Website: apple
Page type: customer-info-address
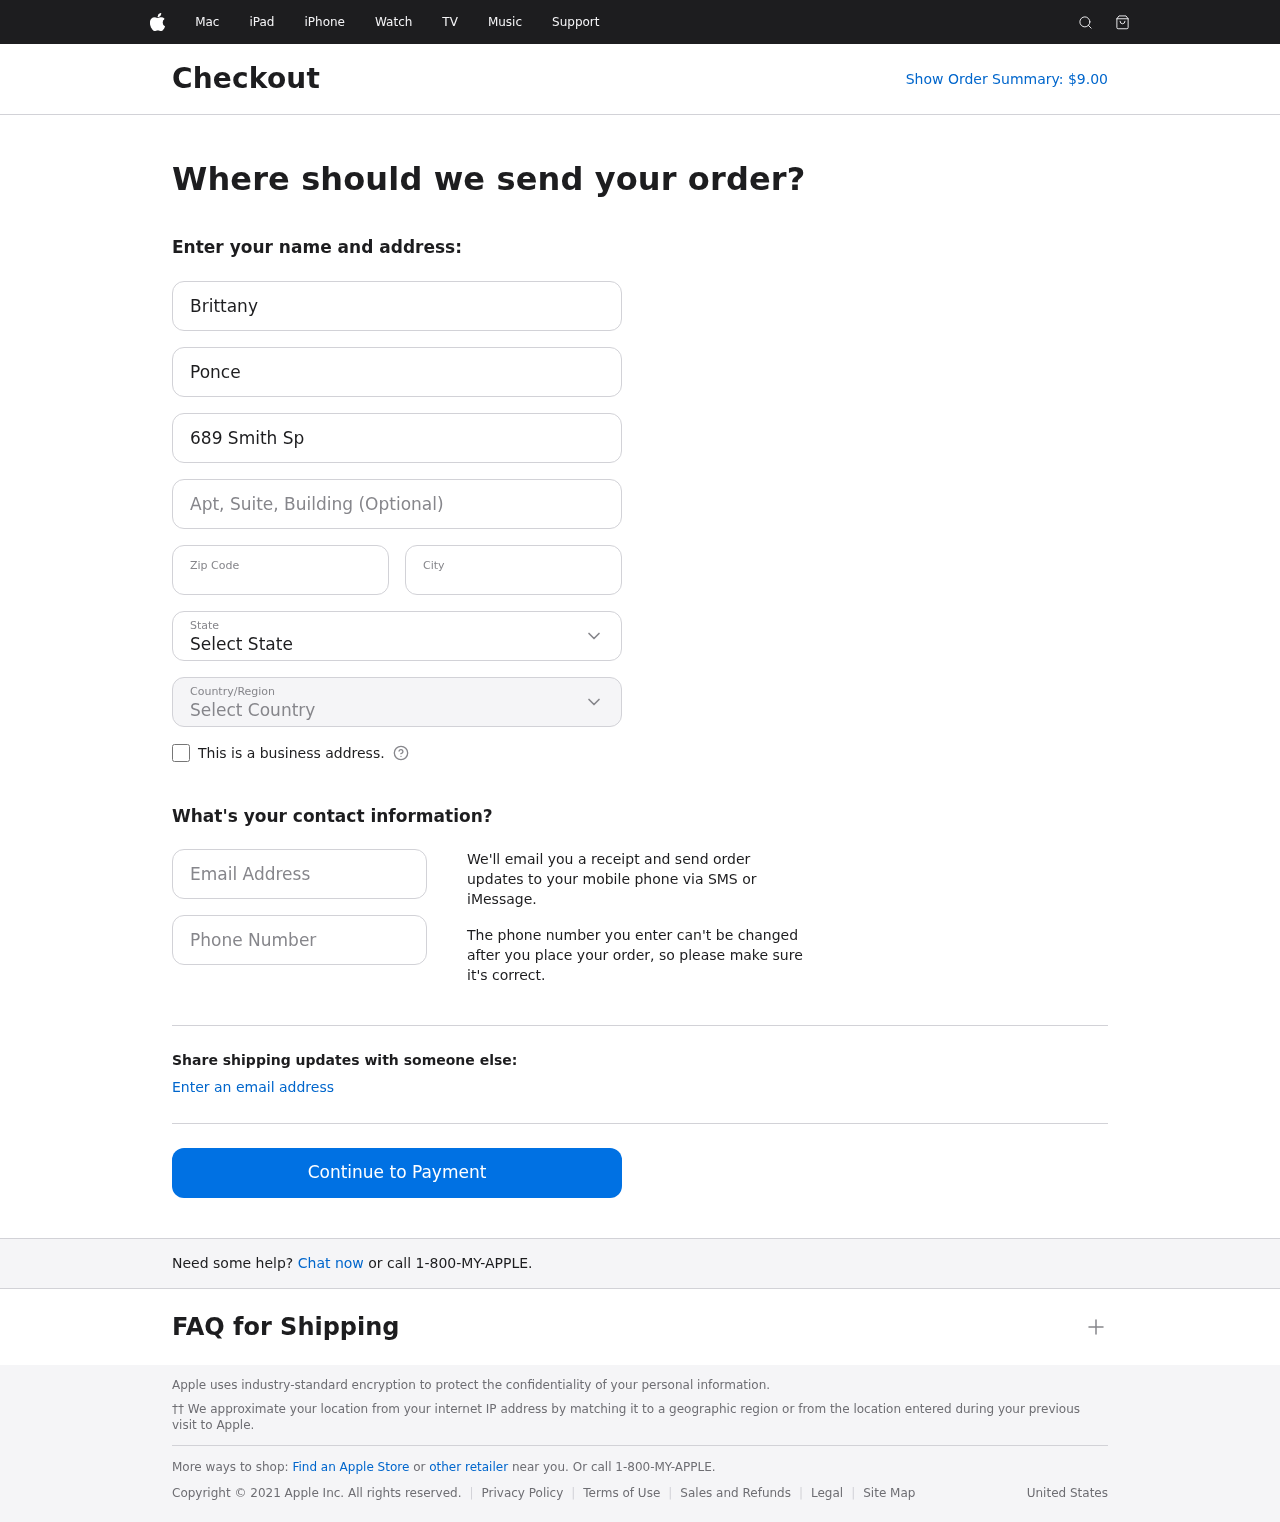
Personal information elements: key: PII_CITY
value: West Williamtown
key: PII_COUNTRY
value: United States
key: PII_EMAIL
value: bponce@hotmail.com
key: PII_FIRSTNAME
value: Brittany
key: PII_LASTNAME
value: Ponce
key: PII_PHONE
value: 9679542079
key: PII_POSTCODE
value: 97626
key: PII_STATE
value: Nebraska
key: PII_STREET
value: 689 Smith Springs
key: PII_STREET2
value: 09066 Stewart Vista Apt. 019
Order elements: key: ORDER_TOTAL
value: Show Order Summary: $9.00